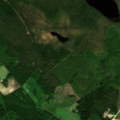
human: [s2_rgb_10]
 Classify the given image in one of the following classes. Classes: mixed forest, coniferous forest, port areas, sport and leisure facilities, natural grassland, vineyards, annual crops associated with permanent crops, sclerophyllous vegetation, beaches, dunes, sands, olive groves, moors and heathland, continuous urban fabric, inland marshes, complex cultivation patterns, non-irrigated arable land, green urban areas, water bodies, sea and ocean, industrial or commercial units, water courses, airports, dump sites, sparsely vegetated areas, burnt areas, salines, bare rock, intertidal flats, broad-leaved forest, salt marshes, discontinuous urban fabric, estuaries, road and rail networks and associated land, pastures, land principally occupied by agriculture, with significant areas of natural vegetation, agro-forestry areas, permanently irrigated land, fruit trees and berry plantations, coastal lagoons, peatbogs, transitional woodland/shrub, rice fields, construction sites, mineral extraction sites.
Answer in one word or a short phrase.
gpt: land principally occupied by agriculture, with significant areas of natural vegetation, broad-leaved forest, coniferous forest, mixed forest